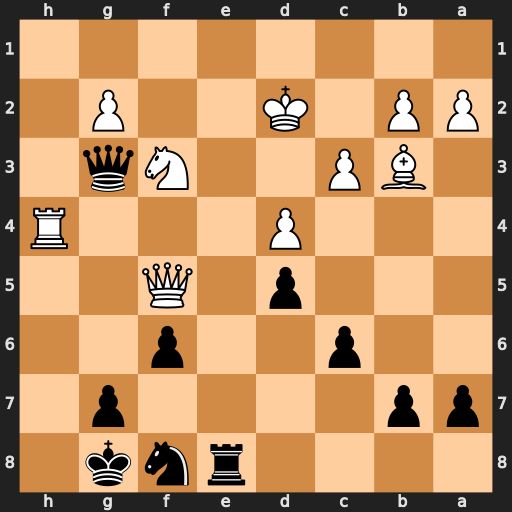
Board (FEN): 4rnk1/pp4p1/2p2p2/3p1Q2/3P3R/1BP2Nq1/PP1K2P1/8
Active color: b
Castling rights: -
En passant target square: -
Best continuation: Qxg2+ Kc1 Qf1+ Bd1 Re1 Rh8+ Kxh8